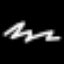
Label: squiggle